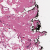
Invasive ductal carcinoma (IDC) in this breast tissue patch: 0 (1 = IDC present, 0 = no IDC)